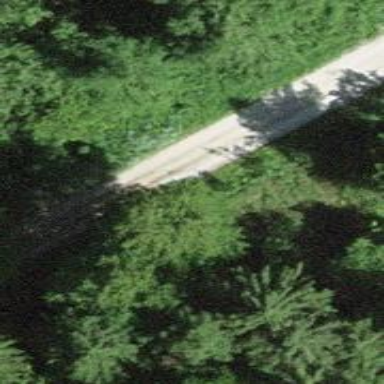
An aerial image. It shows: Gravel track with grade 2 quality.